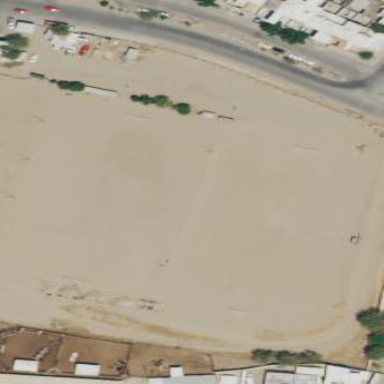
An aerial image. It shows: Soccer pitch for leisure land activities.